Interaction volume radius: 5 \u00c5
Interaction volume height: 15 \u00c5
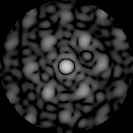
Disorder parameter: 0.4682